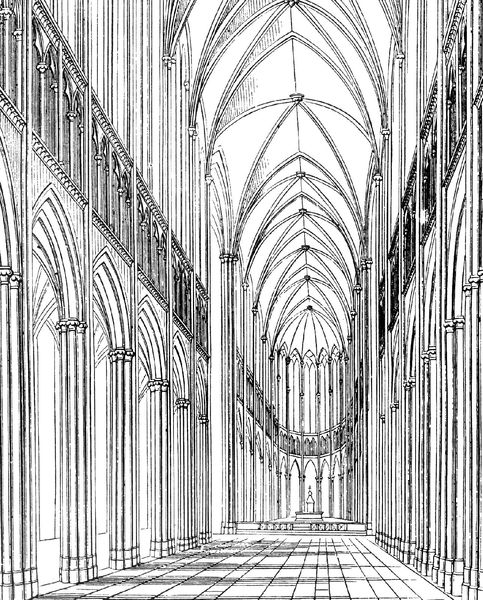
Titel: Kölner Dom St. Peter und Maria
Standort: Köln, Dom (EU - D - NRW)
Schlagwörter: dunkel, weiß, fenster, hell, pfeiler, raum, schwarz, skizze, säule, säulen, zeichnung, fächer, architektur, barock, steine, kirche, boden, kelch, decke, innen, gotik, schiff, bogen, perspektive, leer, linien, kuppel, stufen, striche, halle, bögen, gang, gewölbe, kreuz, dom, linie, rippen, schwarz-weiß, fliesen, strich, entwurf, altar, arkaden, kathedrale, langhaus, kapitell, sims, kirchenschiff, mittelschiff, kreuzgewölbe, langschiff, rippengewölbe, spitzbogen, fluchtpunkt, apsis, plan, gothik, bauplan, schlußstein, köln, ganz, galerei, gothil